Current action and preconditions to check: trajectory_clear

Your task: For each precondition in the list above, predict whether it will hold at this action.

Consider the current scene as observed from the mobile robot's camera, and analyze the predicted future states of all dynamic agents (e.g., people, animals, vehicles, or any moving entities) within the NEXT SECOND.

IMPORTANT: Only answer "very likely" if you are absolutely certain—based on strong, clear evidence—that a dynamic agent will violate the precondition in the predicted future state. Do NOT answer "very likely" for unlikely, ambiguous, or low-probability risks.

Ask yourself for each precondition: Is there a high probability, with clear and convincing evidence, that the predicted future states of any dynamic agent will interfere with the predicted future state of the currently executing action within the NEXT SECOND, causing that precondition to fail?

Assess the risk level based on these predictions. Use "likely" or "very likely" if motions create a clear risk of interference.

Use "neutral" or "improbable" if agents are nearby but their predicted paths are clearly diverging or non-conflicting.

Failure Risk Categories: "very improbable", "improbable", "neutral", "likely", "very likely"

Answer Format: Output ONLY the probability_of_failure value from these categories: "very improbable", "improbable", "neutral", "likely", "very likely"

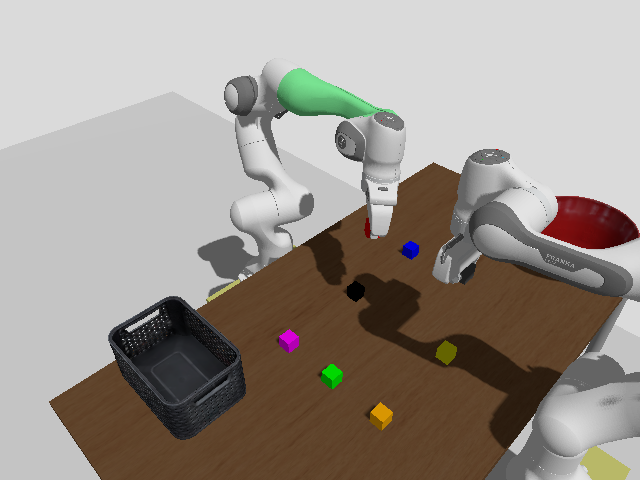

Answer: improbable